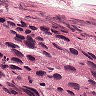
Metastatic tissue present: yes